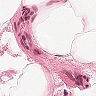
Metastatic tissue present: no